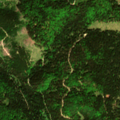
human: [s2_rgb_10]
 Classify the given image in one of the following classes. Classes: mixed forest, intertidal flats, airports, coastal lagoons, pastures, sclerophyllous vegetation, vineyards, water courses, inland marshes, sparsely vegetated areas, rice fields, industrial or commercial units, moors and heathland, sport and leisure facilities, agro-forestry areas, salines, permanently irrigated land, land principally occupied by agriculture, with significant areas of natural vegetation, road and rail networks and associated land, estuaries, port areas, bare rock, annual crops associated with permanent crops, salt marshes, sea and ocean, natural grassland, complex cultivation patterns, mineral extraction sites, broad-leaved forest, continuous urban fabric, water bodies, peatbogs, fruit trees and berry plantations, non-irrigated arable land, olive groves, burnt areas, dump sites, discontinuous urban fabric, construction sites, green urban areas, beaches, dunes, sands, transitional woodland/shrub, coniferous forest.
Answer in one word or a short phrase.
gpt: coniferous forest, transitional woodland/shrub